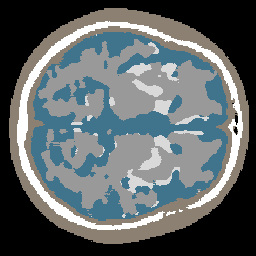
Label: no_lesion